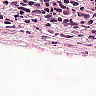
Metastatic tissue present: yes